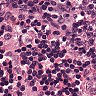
Metastatic tissue present: no